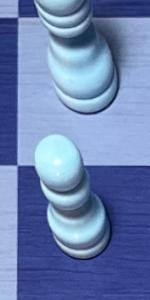
Label: Pawn_White